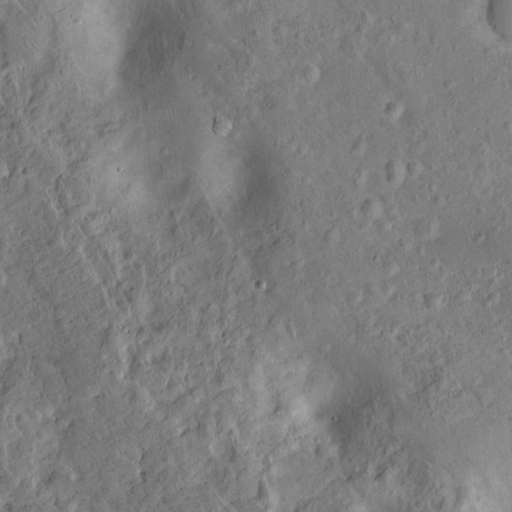
Objects detected: cone, cone, cone, cone